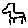
Label: bird